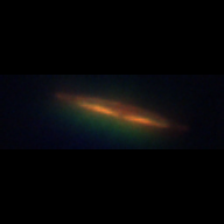
Taxon: Pennate
Group: Diatoms